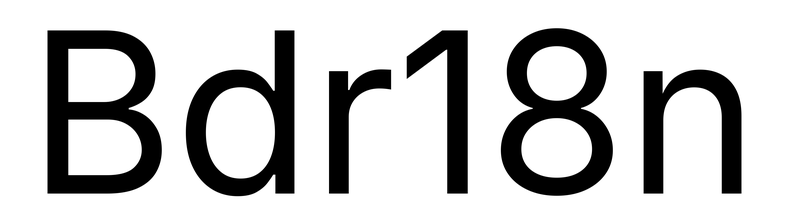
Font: Inter_Regular